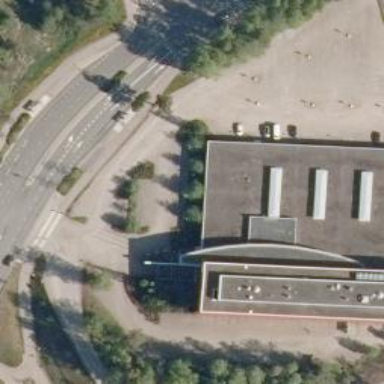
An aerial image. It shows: Fitness centre on leisure land.